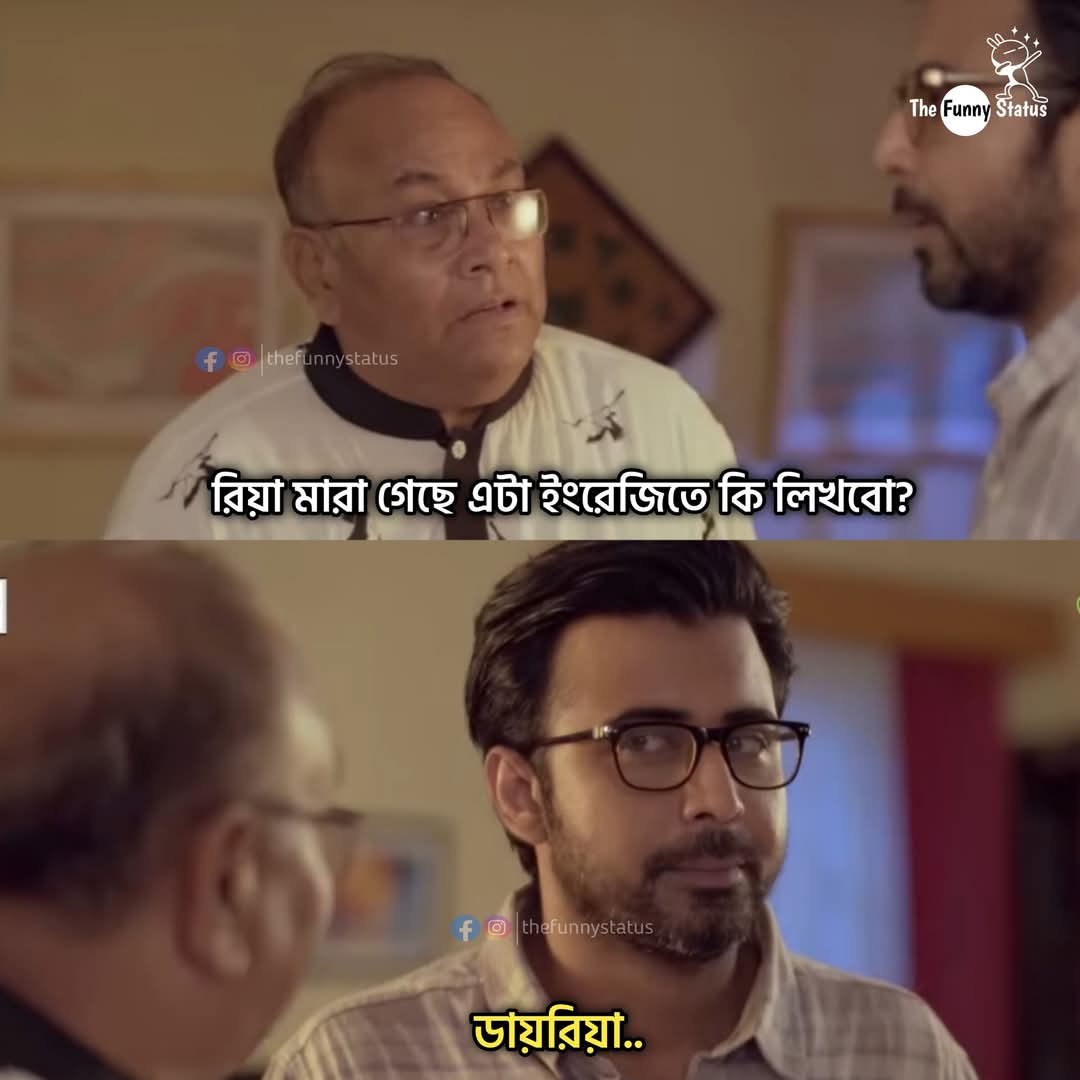
Text: রিয়া মারা গেছে এটা ইংরেজিতে কি লিখবো?
ডায়রিয়া..
Label: Hate
Hate category: Personal Offence
Targeted group: Individual